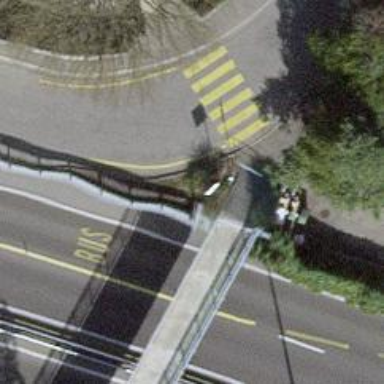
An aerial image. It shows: Footway bridge with concrete surface.